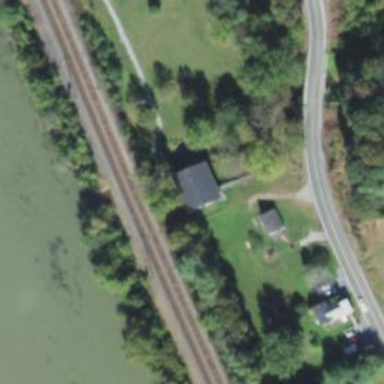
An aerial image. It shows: Bridge over railway line.